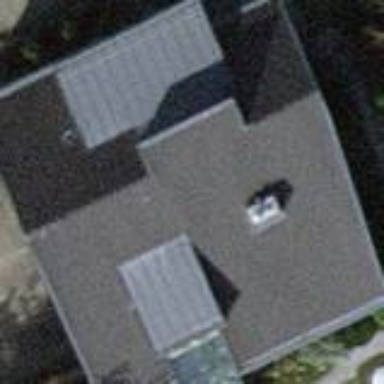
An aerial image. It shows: Detached building.